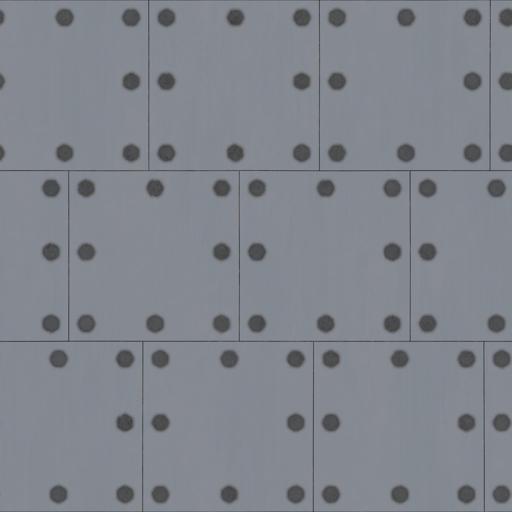
Tags: brushed bumpy metal plates scratches silver steel